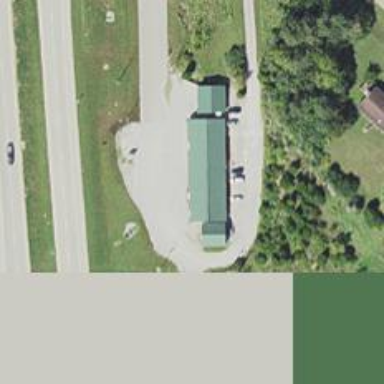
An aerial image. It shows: Clinic.